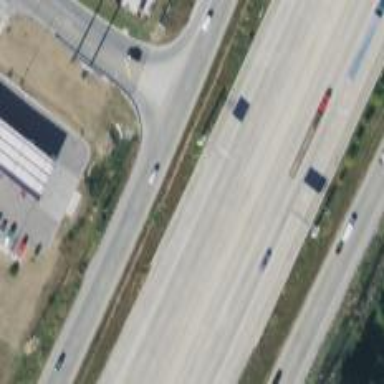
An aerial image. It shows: Secondary road with frontage road.